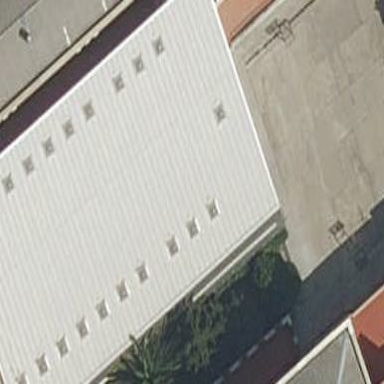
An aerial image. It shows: School building.